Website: walmart
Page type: billing-address
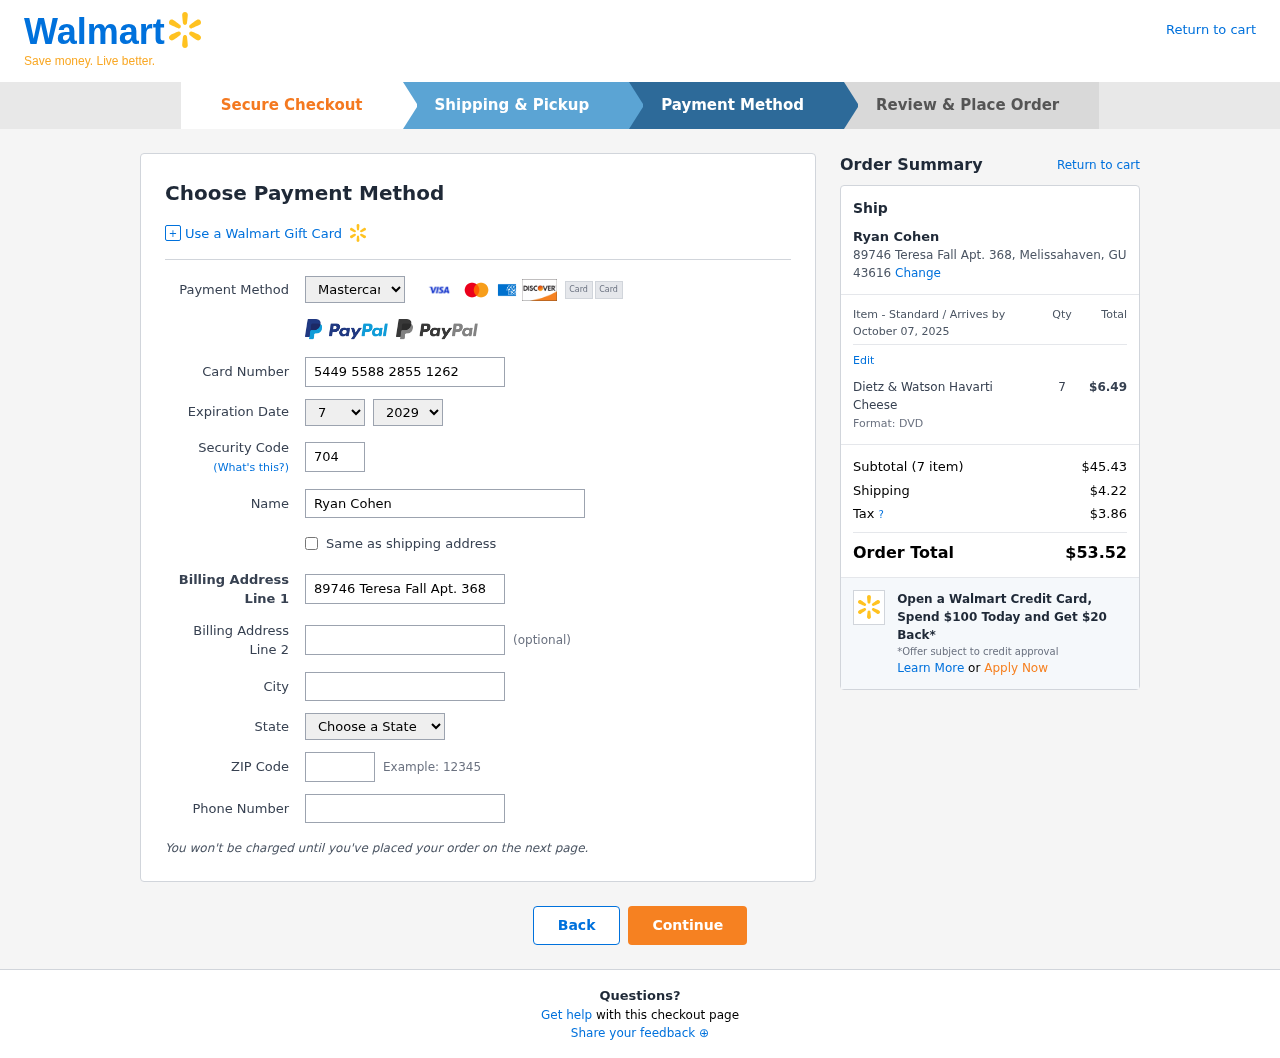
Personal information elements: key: PII_CARD_CVV
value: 704
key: PII_CARD_EXPIRY_MONTH
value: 07
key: PII_CARD_EXPIRY_YEAR
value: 29
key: PII_CARD_NUMBER
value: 5449 5588 2855 1262
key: PII_CARD_TYPE
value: Mastercard
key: PII_CITY
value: Melissahaven
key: PII_CITY_STATE_ZIP
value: Melissahaven, GU 43616
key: PII_FULLNAME
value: Ryan Cohen
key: PII_PHONE
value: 5918475241
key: PII_POSTCODE
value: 43616
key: PII_STATE
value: GU
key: PII_STREET
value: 89746 Teresa Fall Apt. 368
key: PII_FULLNAME2
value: Ryan Cohen
Product elements: key: PRODUCT1_NAME
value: Dietz & Watson Havarti Cheese
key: PRODUCT1_PRICE
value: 6.49
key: PRODUCT1_QUANTITY
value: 7
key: PRODUCT1_DESC
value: Format: DVD
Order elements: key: ORDER_DELIVERY_DATE
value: October 07, 2025
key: ORDER_NUM_ITEMS
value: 7
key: ORDER_SUBTOTAL
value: $45.43
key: ORDER_SHIPPING_COST
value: $4.22
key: ORDER_TAX
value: $3.86
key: ORDER_TOTAL
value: $53.52